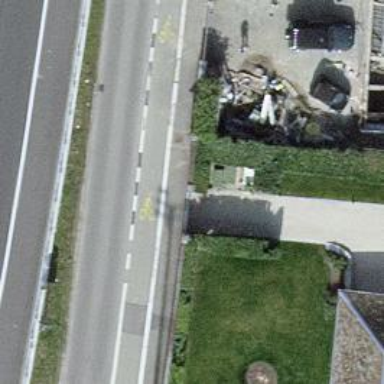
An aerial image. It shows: Asphalt cycleway intersecting with asphalt footway.